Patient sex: F
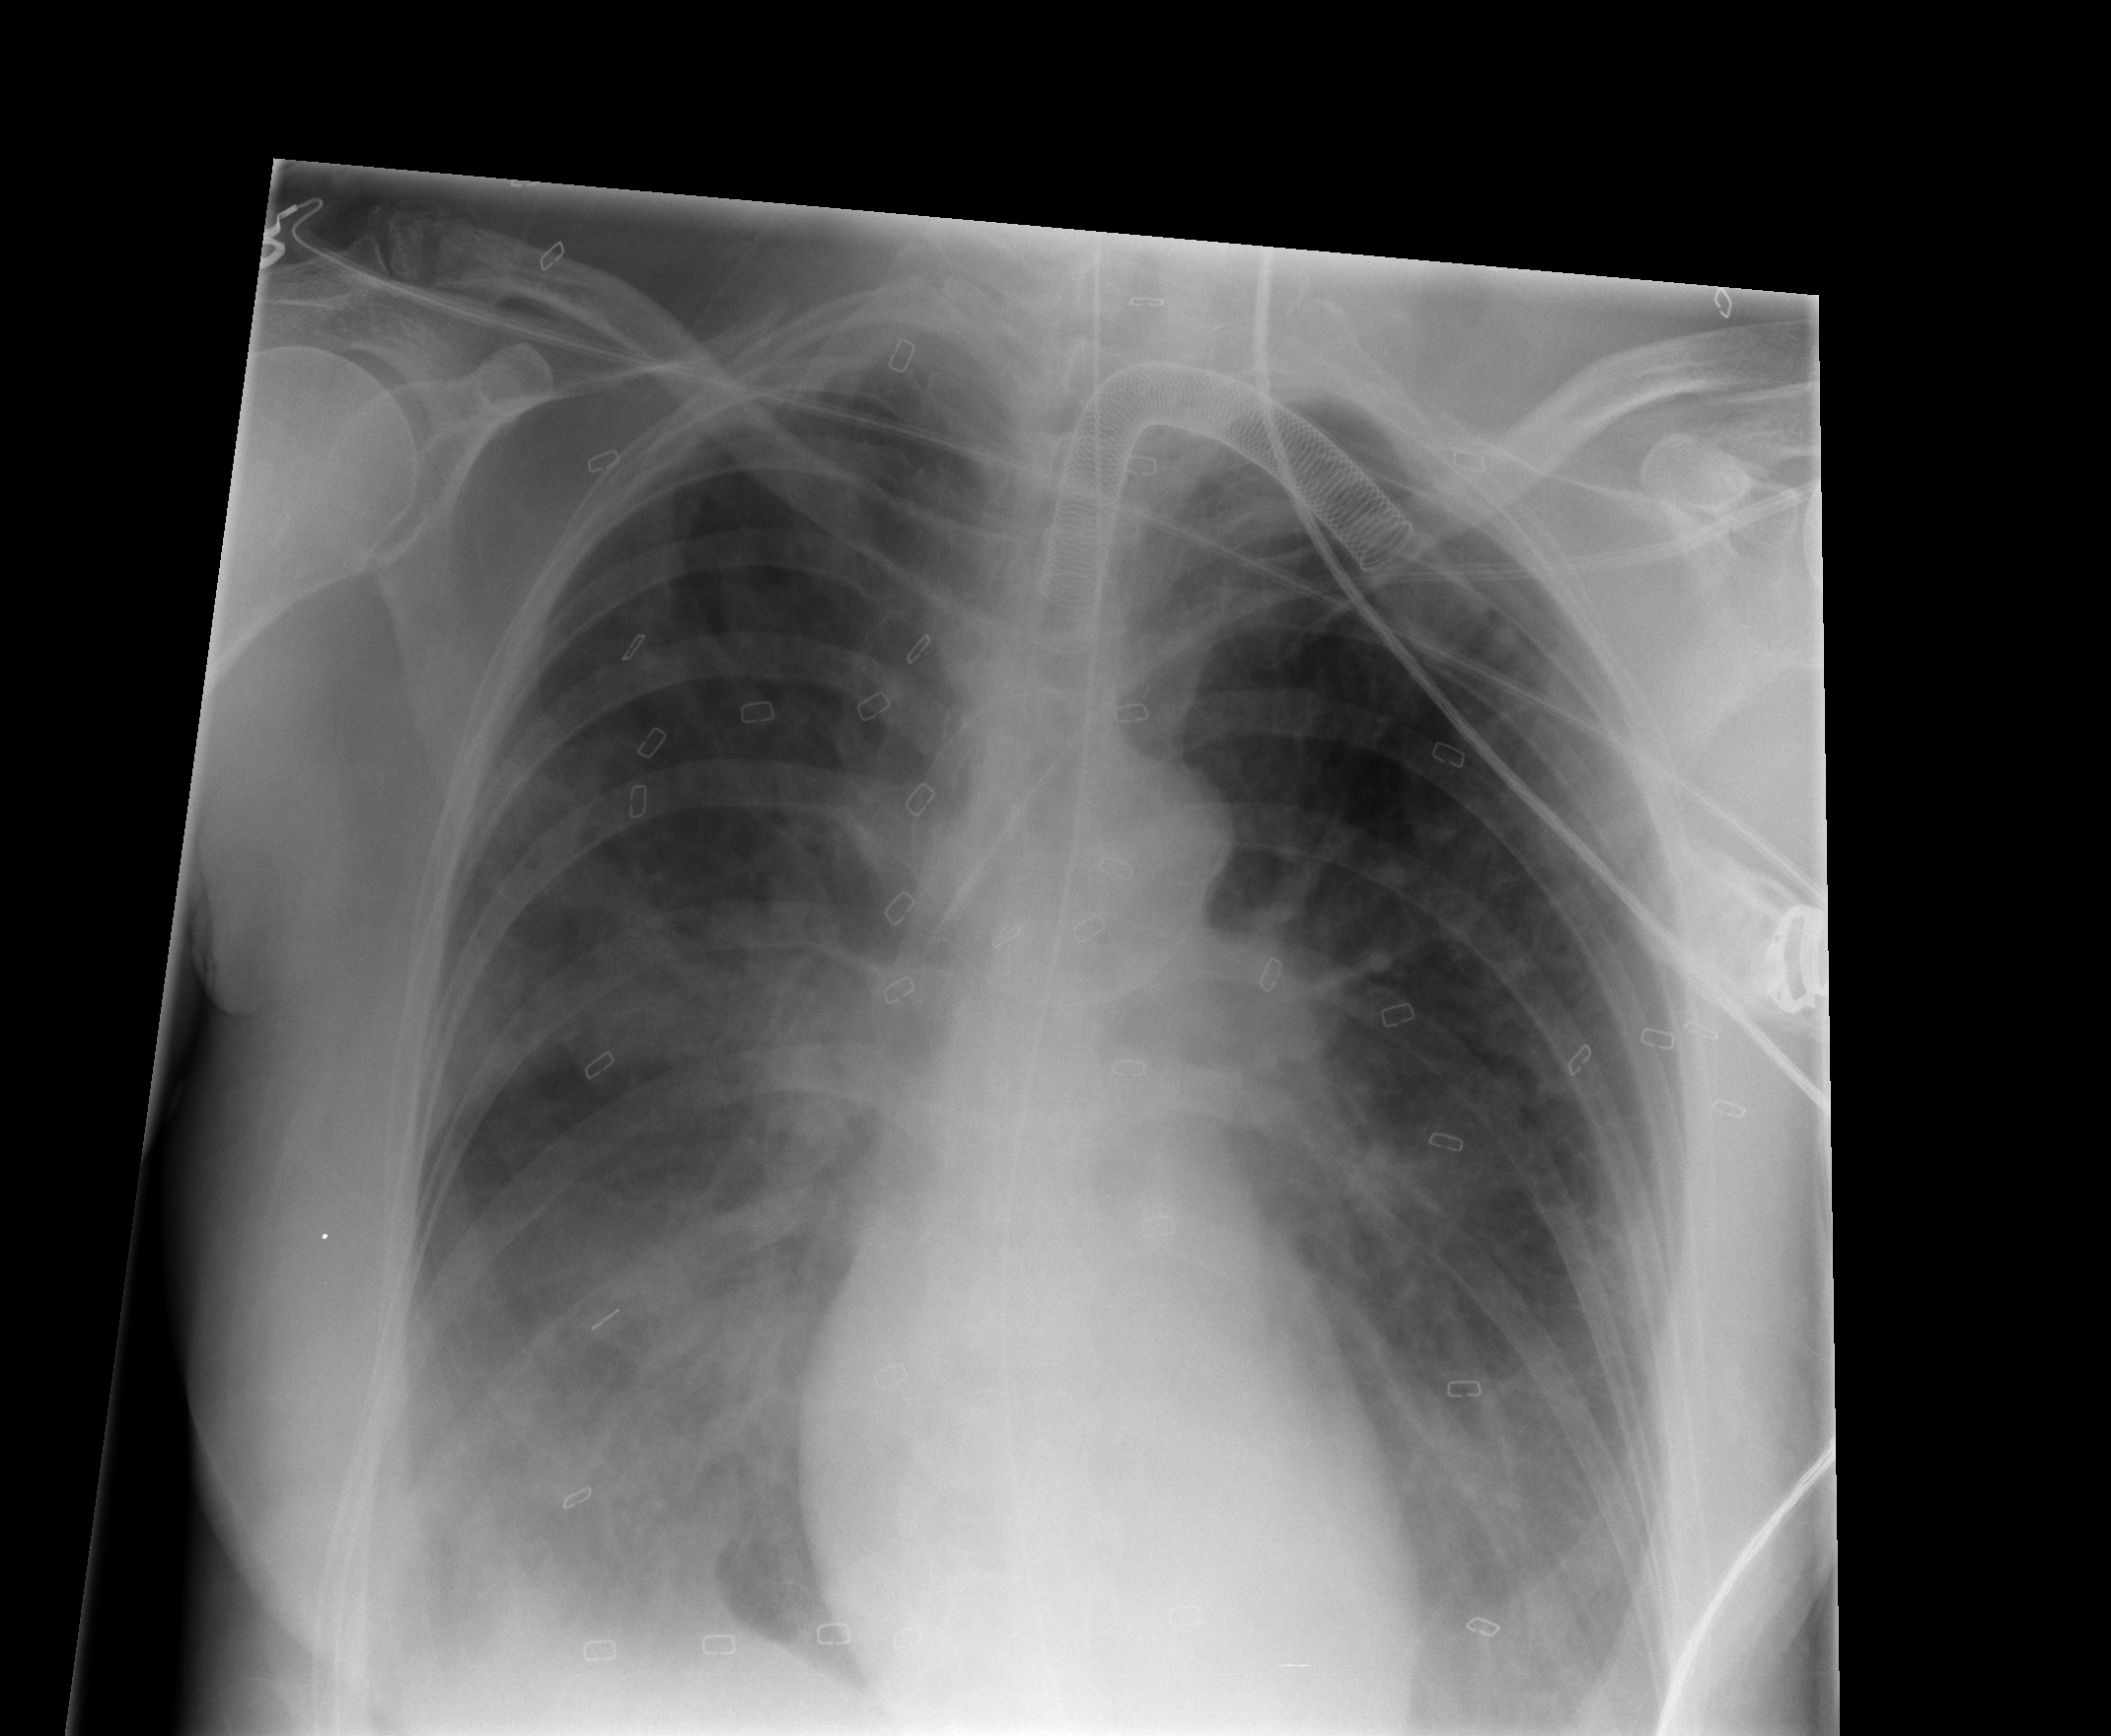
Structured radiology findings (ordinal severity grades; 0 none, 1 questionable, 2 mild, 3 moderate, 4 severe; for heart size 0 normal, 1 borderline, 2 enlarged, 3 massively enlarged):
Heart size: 0
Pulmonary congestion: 0
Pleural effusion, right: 2
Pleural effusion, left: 2
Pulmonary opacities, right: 2
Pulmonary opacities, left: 0
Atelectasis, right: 2
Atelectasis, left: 0